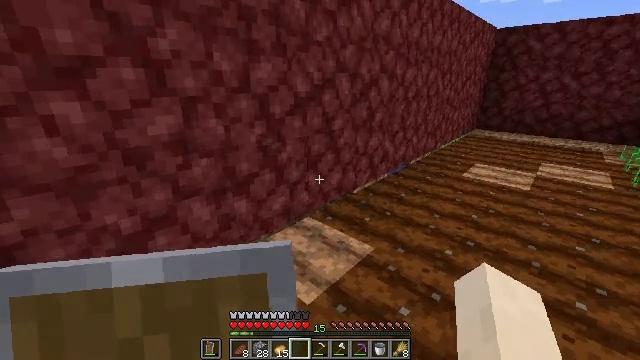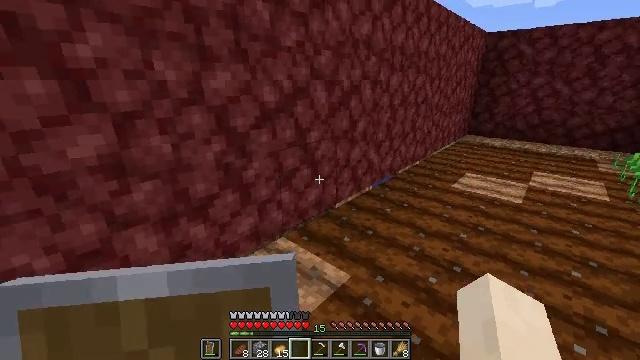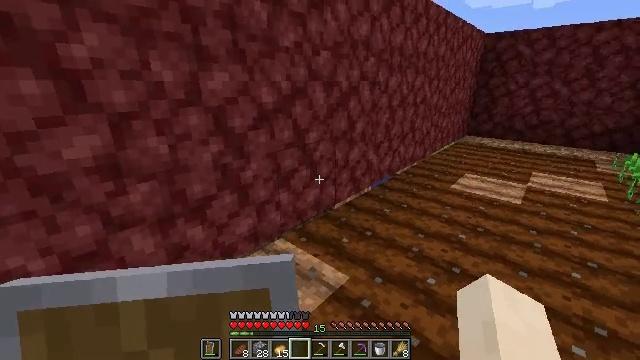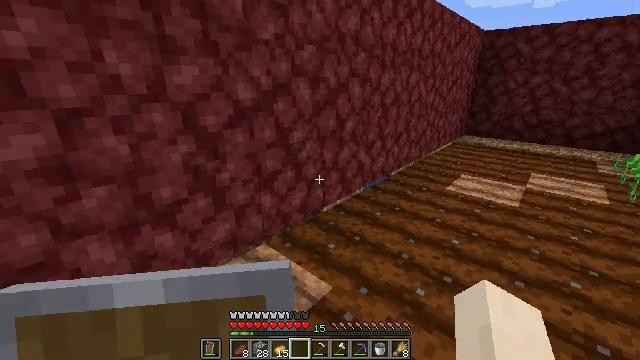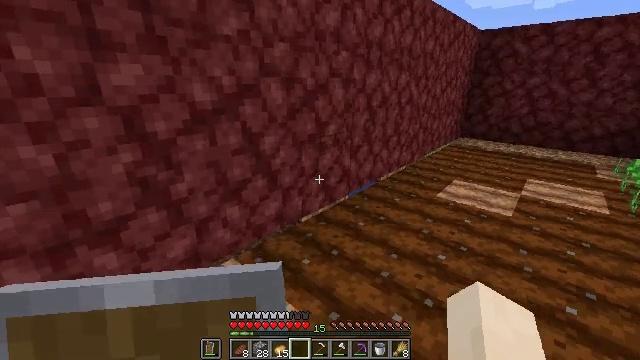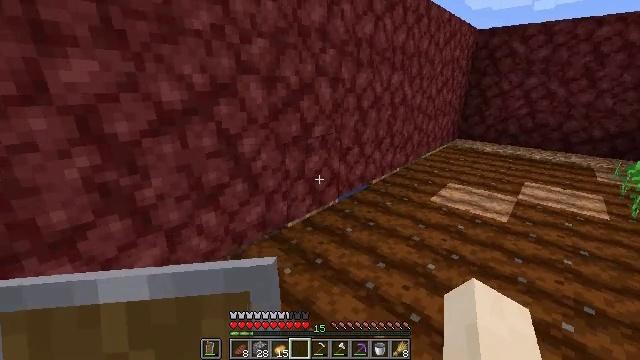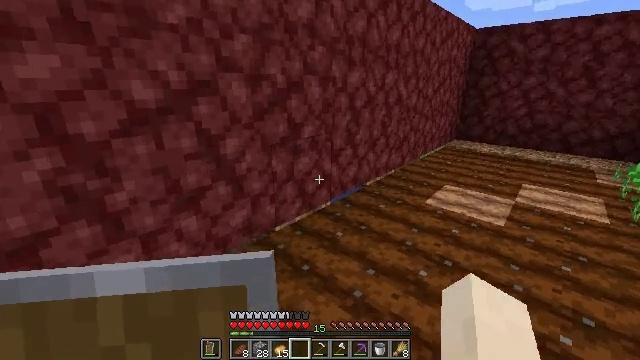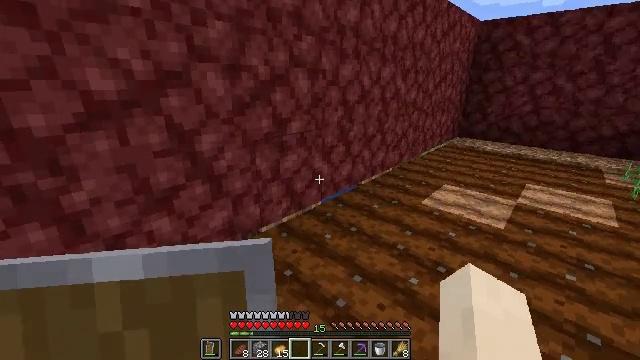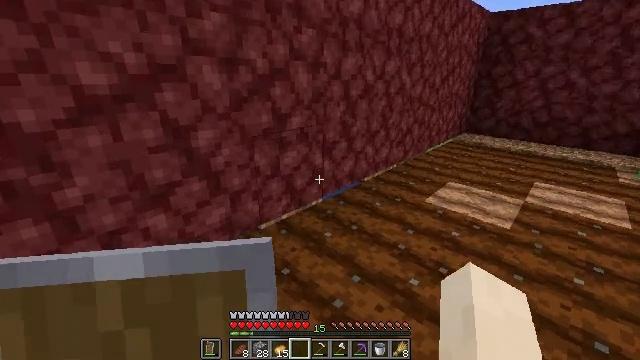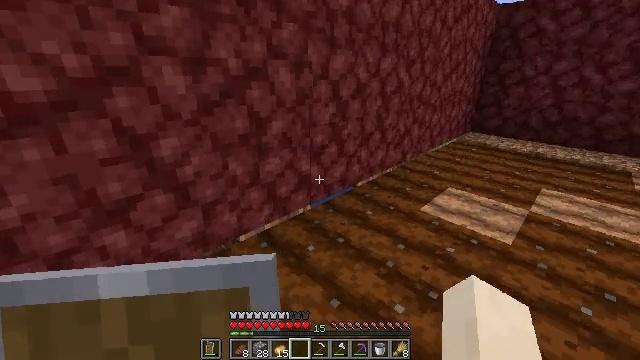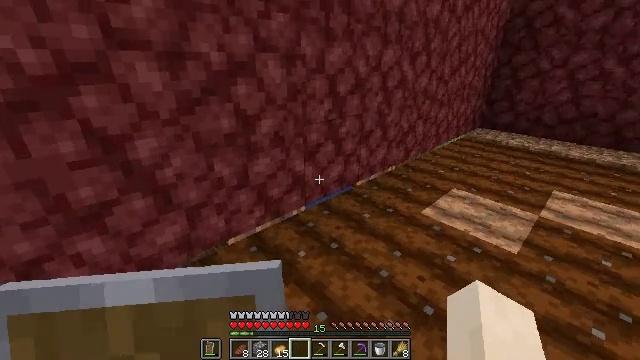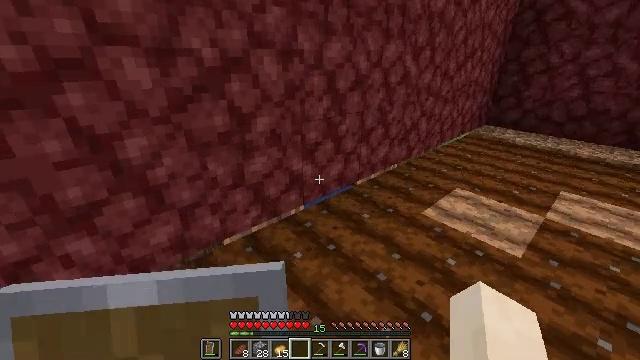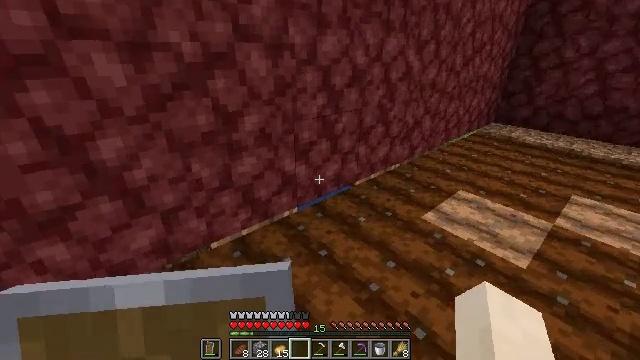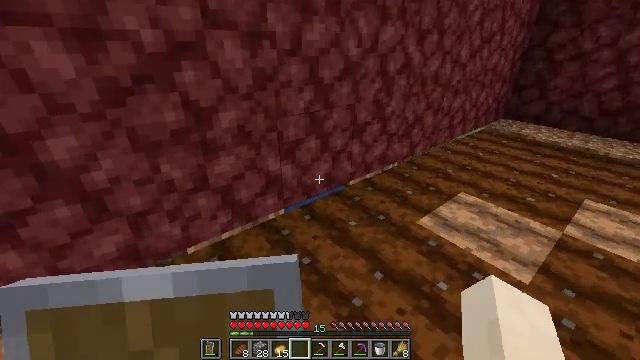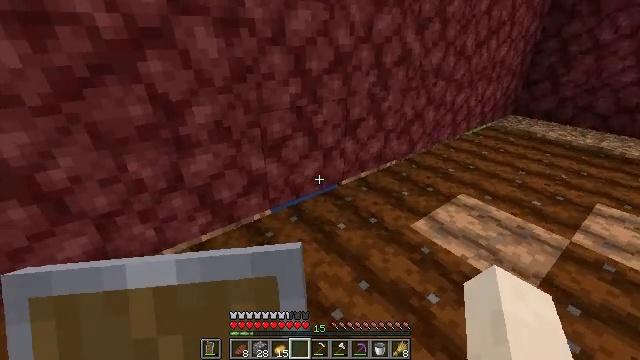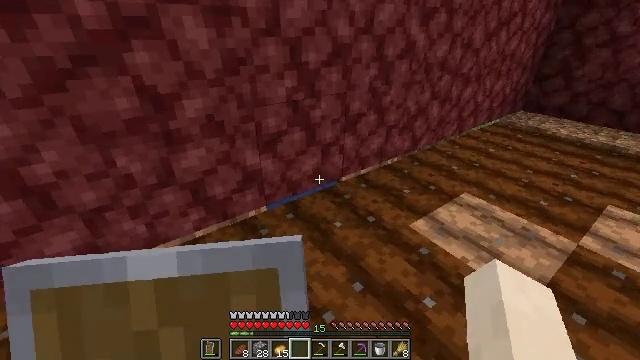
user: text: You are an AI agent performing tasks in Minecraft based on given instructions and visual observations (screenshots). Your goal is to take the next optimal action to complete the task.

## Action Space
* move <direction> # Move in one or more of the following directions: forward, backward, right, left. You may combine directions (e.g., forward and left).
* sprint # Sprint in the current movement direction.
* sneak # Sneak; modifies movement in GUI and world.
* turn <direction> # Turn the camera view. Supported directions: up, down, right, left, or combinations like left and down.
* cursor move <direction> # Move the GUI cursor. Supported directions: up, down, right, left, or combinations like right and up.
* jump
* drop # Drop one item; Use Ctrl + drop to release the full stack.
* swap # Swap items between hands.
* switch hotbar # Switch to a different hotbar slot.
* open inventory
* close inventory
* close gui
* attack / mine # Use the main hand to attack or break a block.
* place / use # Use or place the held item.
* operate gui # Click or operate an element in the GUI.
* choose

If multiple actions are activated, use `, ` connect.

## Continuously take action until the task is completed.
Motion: motion action
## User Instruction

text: Attack the farmland to gather it.
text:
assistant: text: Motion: move forward and move right
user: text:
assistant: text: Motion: move forward and move right
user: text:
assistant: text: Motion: move forward and move right
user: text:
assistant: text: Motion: move forward and move right
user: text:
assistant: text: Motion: move forward and move right
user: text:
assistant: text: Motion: move forward and move right
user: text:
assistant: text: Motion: move forward and move right
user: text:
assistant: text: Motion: move forward and move right, turn left and down
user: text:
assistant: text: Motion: move forward and move right, turn left
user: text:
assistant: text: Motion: move forward and move right, turn left and down
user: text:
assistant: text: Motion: move forward and move right, turn left
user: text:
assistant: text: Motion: move forward and move right, turn left and down
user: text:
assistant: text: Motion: move forward and move right, turn left and down
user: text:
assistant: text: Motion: move forward and move right, turn left and down
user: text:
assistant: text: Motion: move forward and move right, turn left and down
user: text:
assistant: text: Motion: move forward and move right, turn left and down
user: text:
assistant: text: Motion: move forward and move right, turn left and down
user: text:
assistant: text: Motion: move forward and move right, turn left and down
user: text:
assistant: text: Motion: move forward and move right, turn left and down
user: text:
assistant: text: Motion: move forward and move right, turn left and down
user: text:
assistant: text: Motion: move forward and move right, turn left and down
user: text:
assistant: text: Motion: move forward and move right, turn left and down
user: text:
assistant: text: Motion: move forward and move right, turn left
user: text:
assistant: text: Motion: move right, turn left
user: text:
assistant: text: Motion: turn left
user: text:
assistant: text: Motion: no_op
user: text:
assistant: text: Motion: no_op
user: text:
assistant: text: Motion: no_op
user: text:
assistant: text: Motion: no_op
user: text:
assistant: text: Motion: no_op